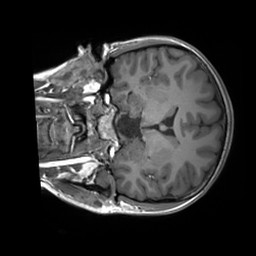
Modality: T1w
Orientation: coronal
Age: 21
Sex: female
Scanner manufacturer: siemens
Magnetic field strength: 3 T
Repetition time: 1.8 s
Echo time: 0.00232 s